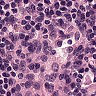
Metastatic tissue present: no